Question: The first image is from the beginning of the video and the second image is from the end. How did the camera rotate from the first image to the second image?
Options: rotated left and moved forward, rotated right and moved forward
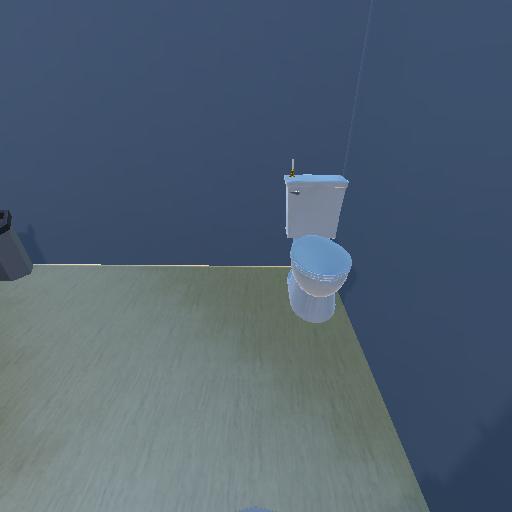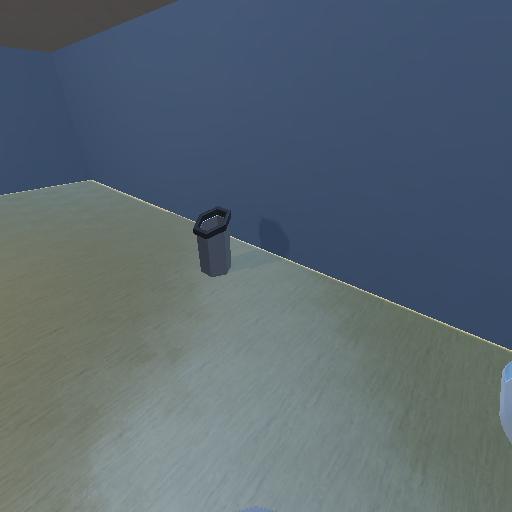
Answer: rotated left and moved forward